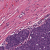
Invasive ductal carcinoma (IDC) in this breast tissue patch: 0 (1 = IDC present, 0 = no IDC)